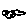
Label: cloud